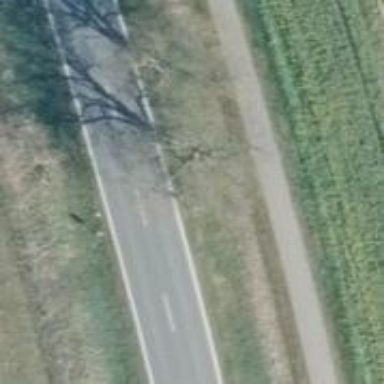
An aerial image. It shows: Asphalt road classified as primary highway.